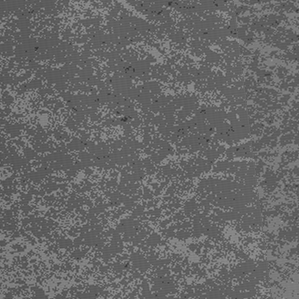
Label: frost